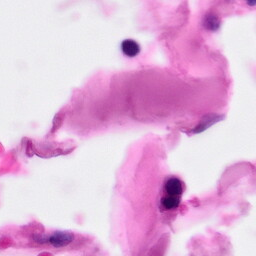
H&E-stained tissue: Pancreatic